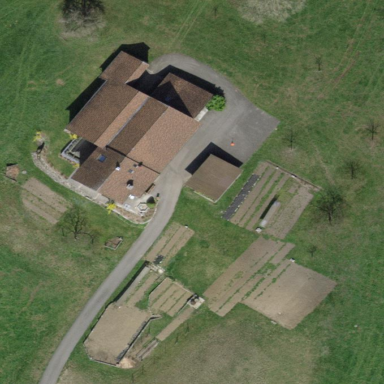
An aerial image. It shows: Farmyard area.